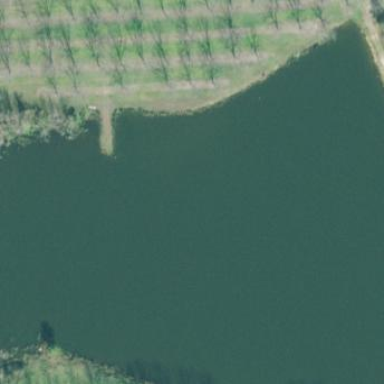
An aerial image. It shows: Reservoir of natural water.